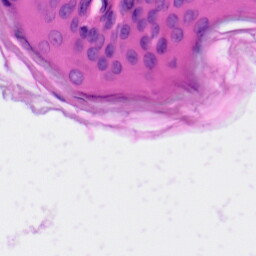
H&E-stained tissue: Skin